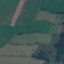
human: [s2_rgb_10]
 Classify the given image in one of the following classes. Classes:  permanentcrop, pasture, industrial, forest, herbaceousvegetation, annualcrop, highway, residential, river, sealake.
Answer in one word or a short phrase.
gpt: Pasture